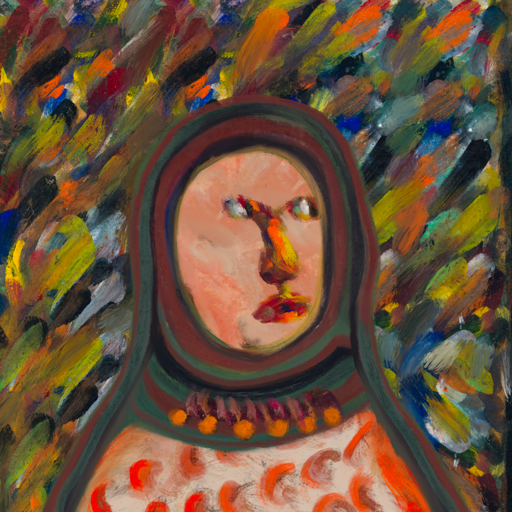
Background: An_Impression, Head And Neck Side: Roy_Bahadur, Face Side: An_Impression, Bust: Rupkatha, Hair Side: Blank, Head Accessory: After_Raid_Scarf, Second Necklace: Blank, Necklace: Doll, Baby: Blank